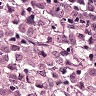
Metastatic tissue present: yes